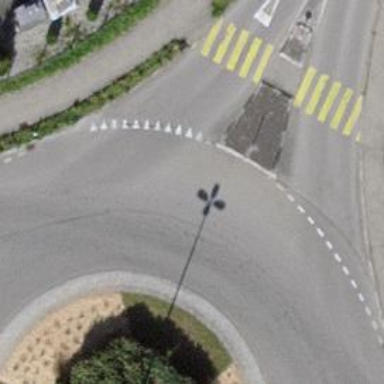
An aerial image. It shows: Road with "give way" sign.